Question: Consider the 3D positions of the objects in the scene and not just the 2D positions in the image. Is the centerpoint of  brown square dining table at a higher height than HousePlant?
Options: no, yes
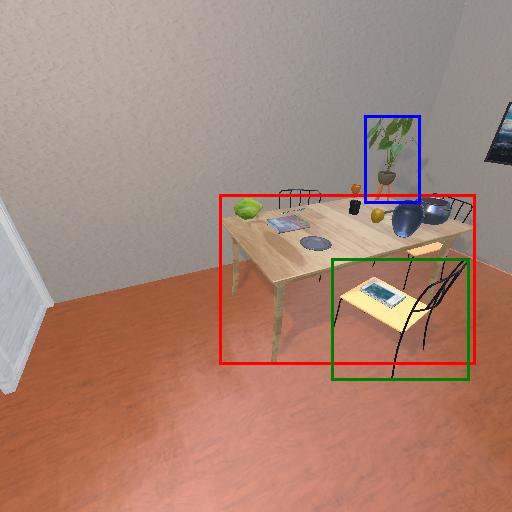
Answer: no